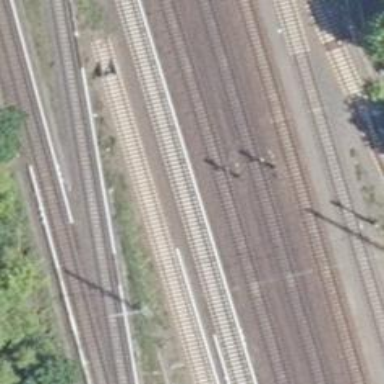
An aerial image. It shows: Railway signal.